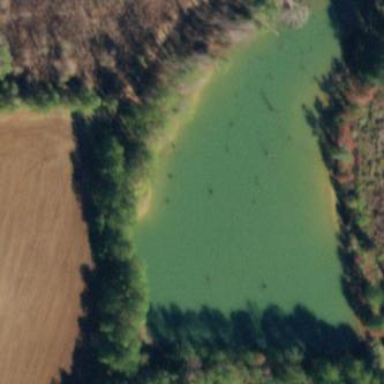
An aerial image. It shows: Reservoir of natural water.